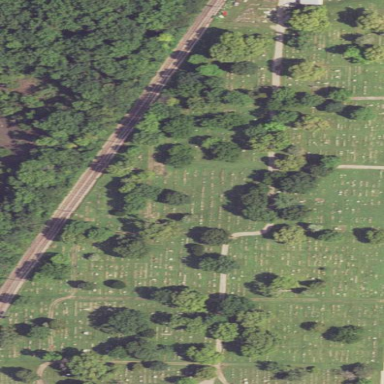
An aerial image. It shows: Cemetery.